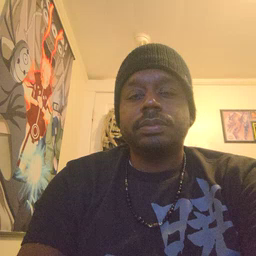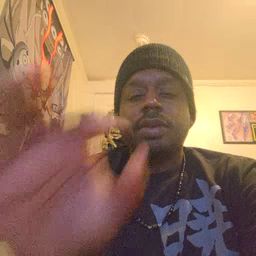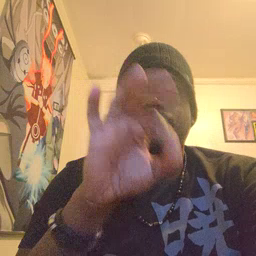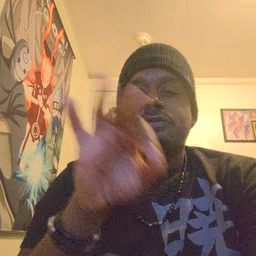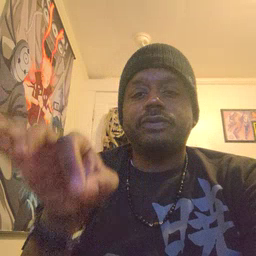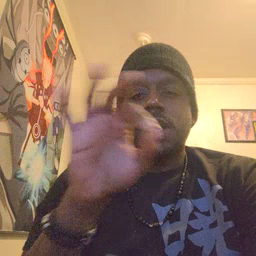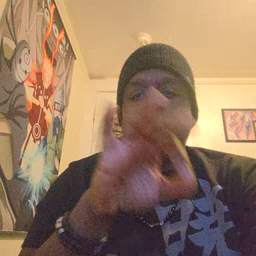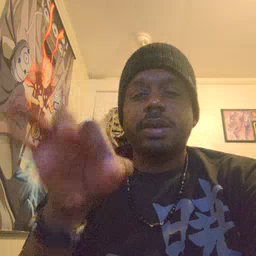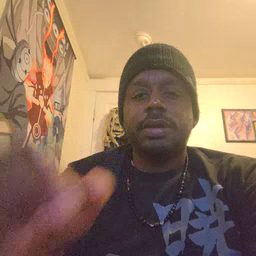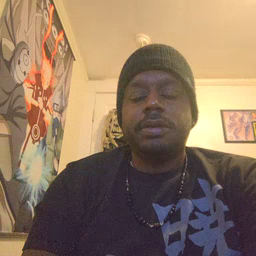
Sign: frenchfries